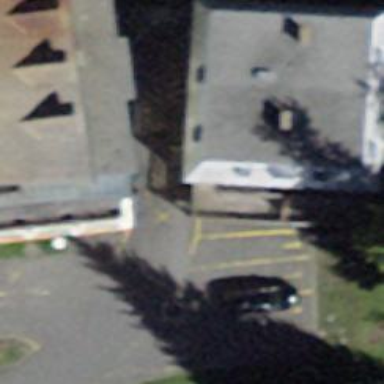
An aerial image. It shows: Flat-roofed building.